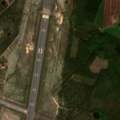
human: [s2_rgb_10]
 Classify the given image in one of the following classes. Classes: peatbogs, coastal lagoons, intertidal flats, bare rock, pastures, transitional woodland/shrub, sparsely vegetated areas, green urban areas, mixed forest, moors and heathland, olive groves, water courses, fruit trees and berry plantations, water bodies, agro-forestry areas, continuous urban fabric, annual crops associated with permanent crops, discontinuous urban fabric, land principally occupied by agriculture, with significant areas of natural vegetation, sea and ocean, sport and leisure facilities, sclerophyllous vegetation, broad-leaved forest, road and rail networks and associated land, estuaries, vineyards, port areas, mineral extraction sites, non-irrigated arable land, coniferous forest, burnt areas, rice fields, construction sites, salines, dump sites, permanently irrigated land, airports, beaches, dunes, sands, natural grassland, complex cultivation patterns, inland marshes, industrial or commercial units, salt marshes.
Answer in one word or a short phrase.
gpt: airports, non-irrigated arable land, coniferous forest, mixed forest, transitional woodland/shrub